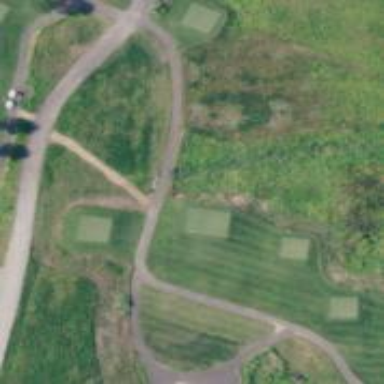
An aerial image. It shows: Footway that doubles as golf path.